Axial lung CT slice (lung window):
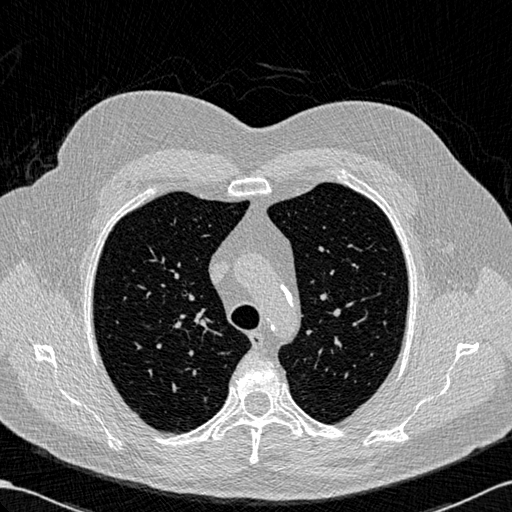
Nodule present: no